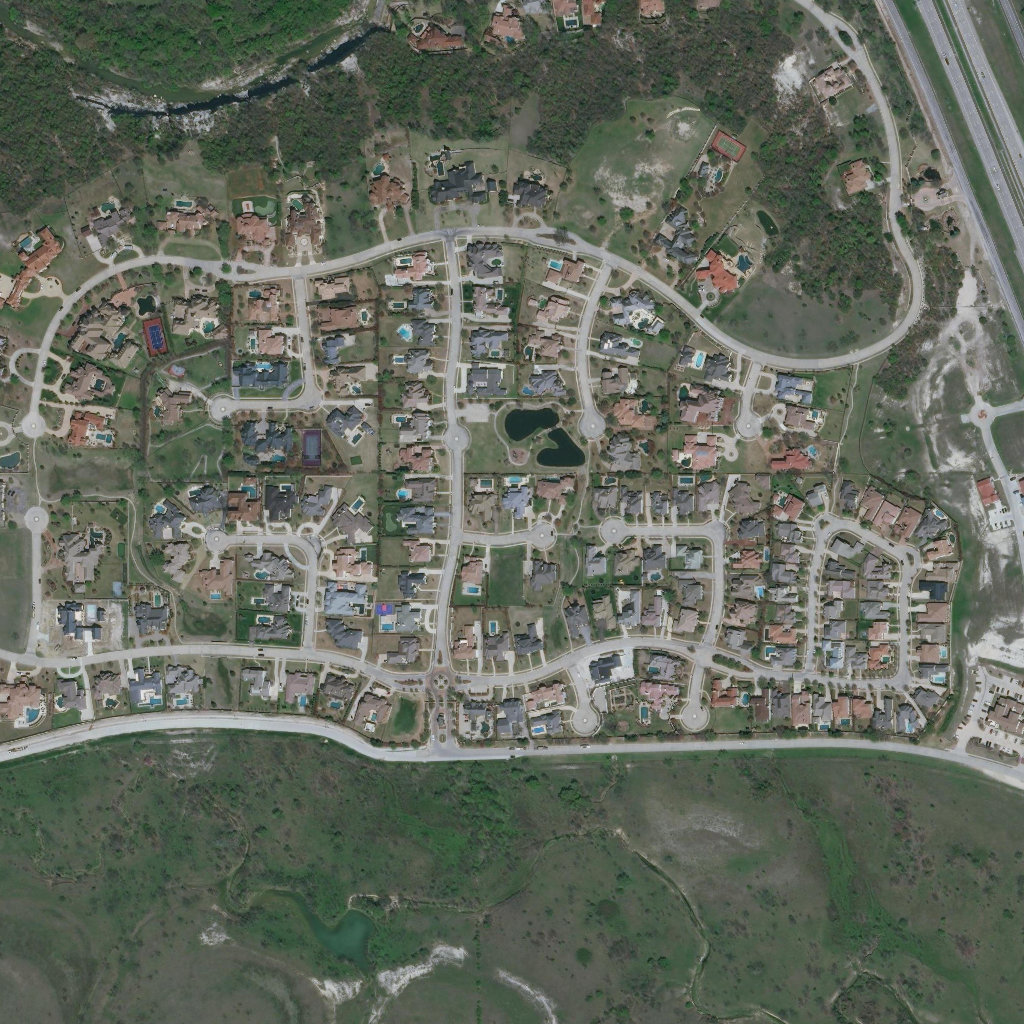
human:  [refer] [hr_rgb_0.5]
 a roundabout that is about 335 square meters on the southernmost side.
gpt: <box>[[41, 65, 44, 67, 0]]</box>

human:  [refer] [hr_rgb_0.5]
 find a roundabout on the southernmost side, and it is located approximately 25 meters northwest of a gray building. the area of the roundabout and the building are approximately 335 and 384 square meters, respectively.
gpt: <box>[[41, 65, 44, 67, 0]]</box>

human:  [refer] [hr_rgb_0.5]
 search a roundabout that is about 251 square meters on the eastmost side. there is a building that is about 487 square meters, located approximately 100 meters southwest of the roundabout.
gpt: <box>[[94, 39, 96, 41, 0]]</box>